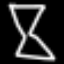
Label: hourglass